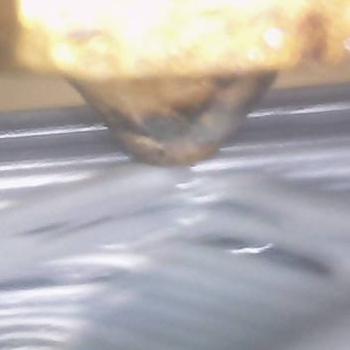
Flow rate: 224%